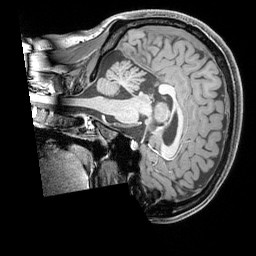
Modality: T1w
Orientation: sagittal
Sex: female
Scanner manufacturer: siemens
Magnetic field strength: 3 T
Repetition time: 2.3 s
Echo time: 0.00226 s